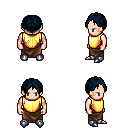
a pixel art fantasy rpg character, male body template, human, light skin, gold chest armor, robe skirt, raven parted hairstyle, metal boots, four views (front, back, left, right), 2x2 character sprite sheet, small pixel art, hard edges, no anti-aliasing